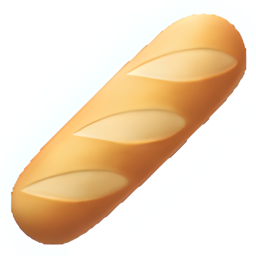
Name: baguette bread
Emoji: 🥖
Group: Food & Drink
Sub-group: food-prepared